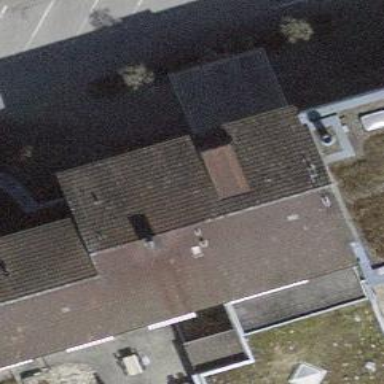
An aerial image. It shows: Nursing home.